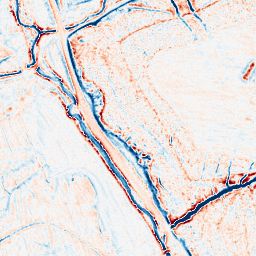
Category: classical
Decomposition family: gaussian_anisotropic
Decomposition parameters: sigma_x: 2
sigma_y: 2
Upsampling method: linear_exact
Upsampling parameters: scale: 8
Upsampling scale: 8